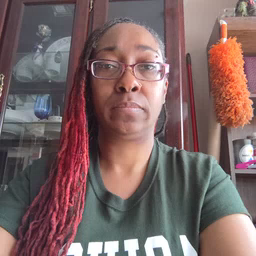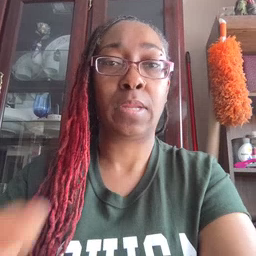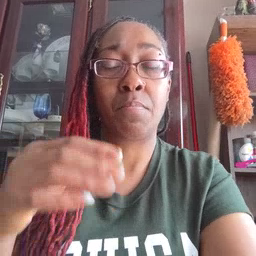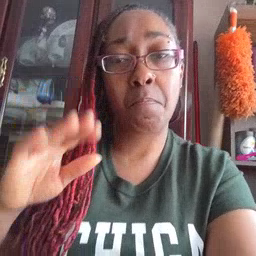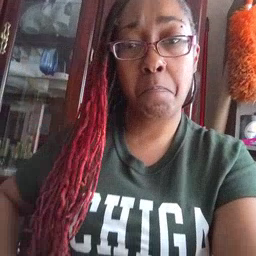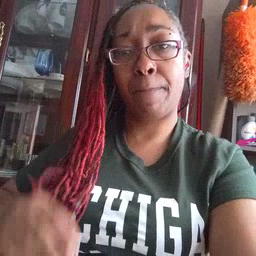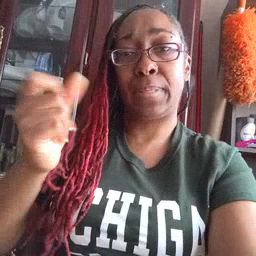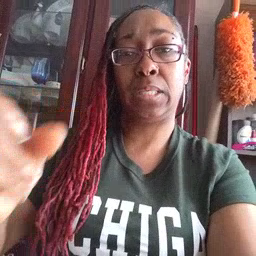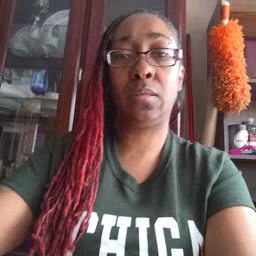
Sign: puppy